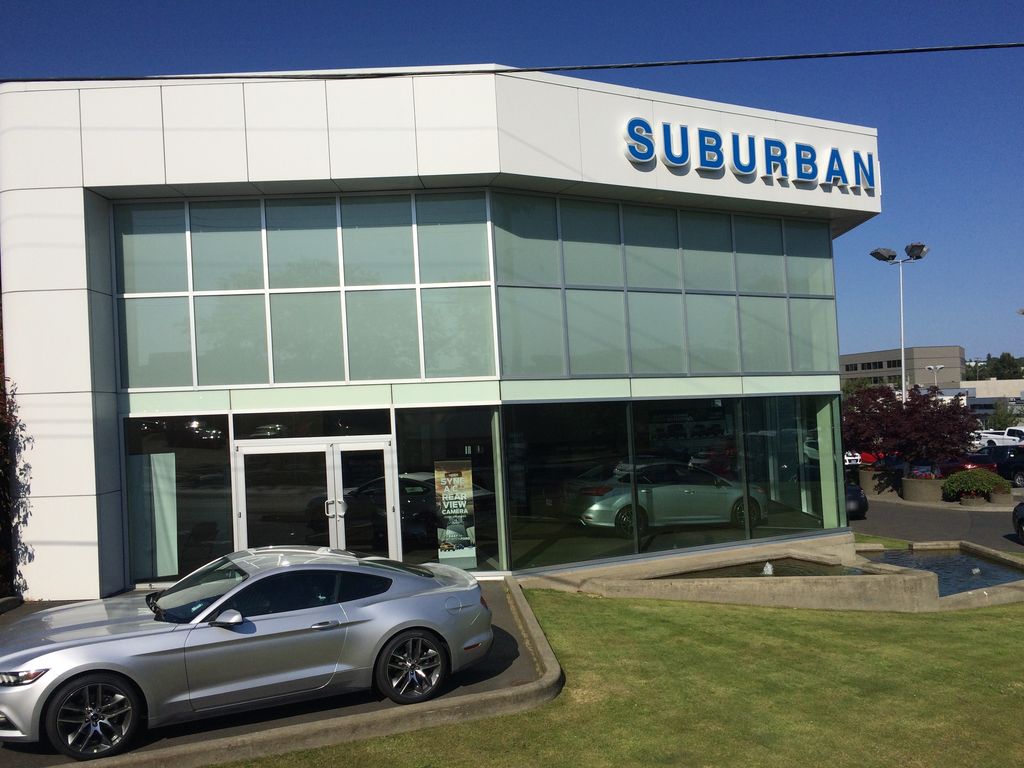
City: victoria